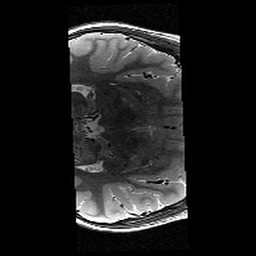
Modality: T2w
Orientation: axial
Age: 11
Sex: female
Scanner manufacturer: siemens
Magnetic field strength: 3 T
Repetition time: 9.23 s
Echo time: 0.067 s